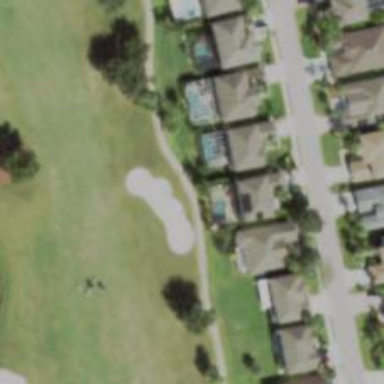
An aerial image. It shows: Golf cartpath that is also road path.